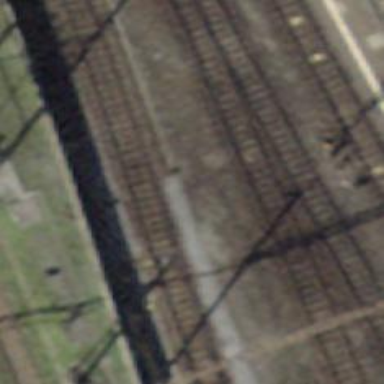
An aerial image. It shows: Railway switch.